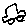
Label: car